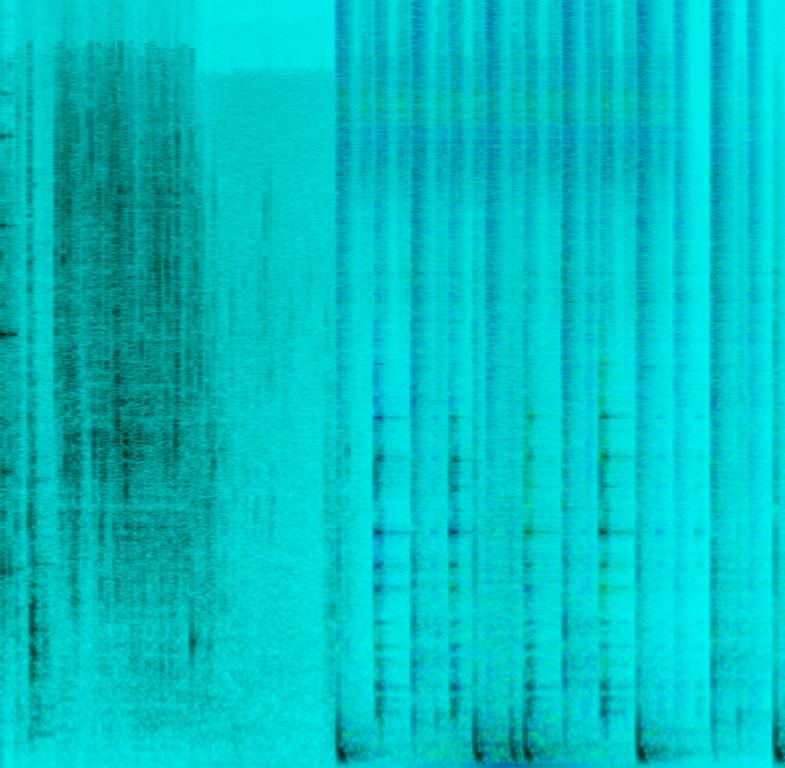
This is an instrumental track played over a short film. It begins with the sound effects of a drink being prepared. Then the electric piano and the acoustic drums start playing a simple, groovy tune. The beginning part with the sound effects could be used as a sample for a beat or an animation film. The instrumentals could also be used as a loop in the making of a beat.